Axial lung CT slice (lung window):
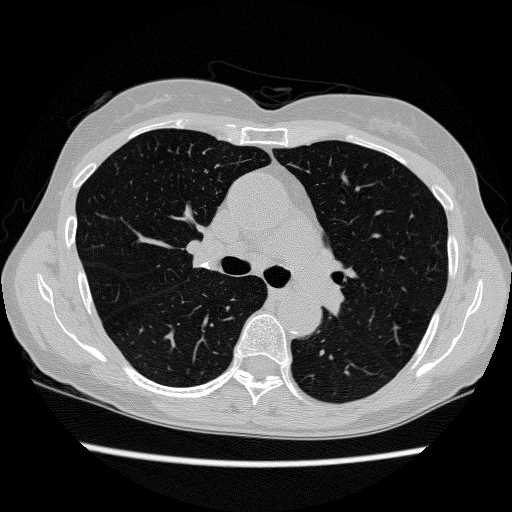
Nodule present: no